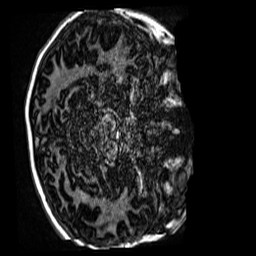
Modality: MP2RAGE
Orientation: axial
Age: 11
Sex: female
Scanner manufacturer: siemens
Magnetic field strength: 3 T
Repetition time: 4 s
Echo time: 0.00299 s